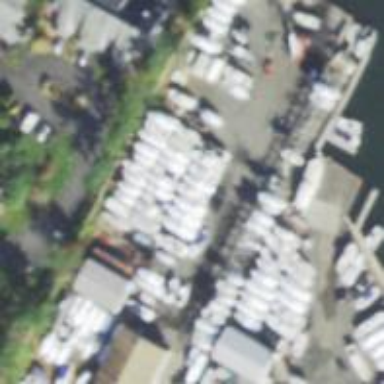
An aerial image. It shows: Boatyard located near waterway.